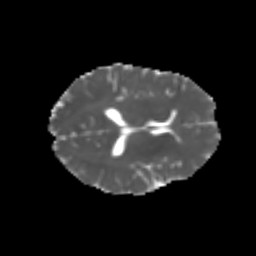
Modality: MD
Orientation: axial
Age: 23
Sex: male
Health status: healthy